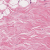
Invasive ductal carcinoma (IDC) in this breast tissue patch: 0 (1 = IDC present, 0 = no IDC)